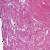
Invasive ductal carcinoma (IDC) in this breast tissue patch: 0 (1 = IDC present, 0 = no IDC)